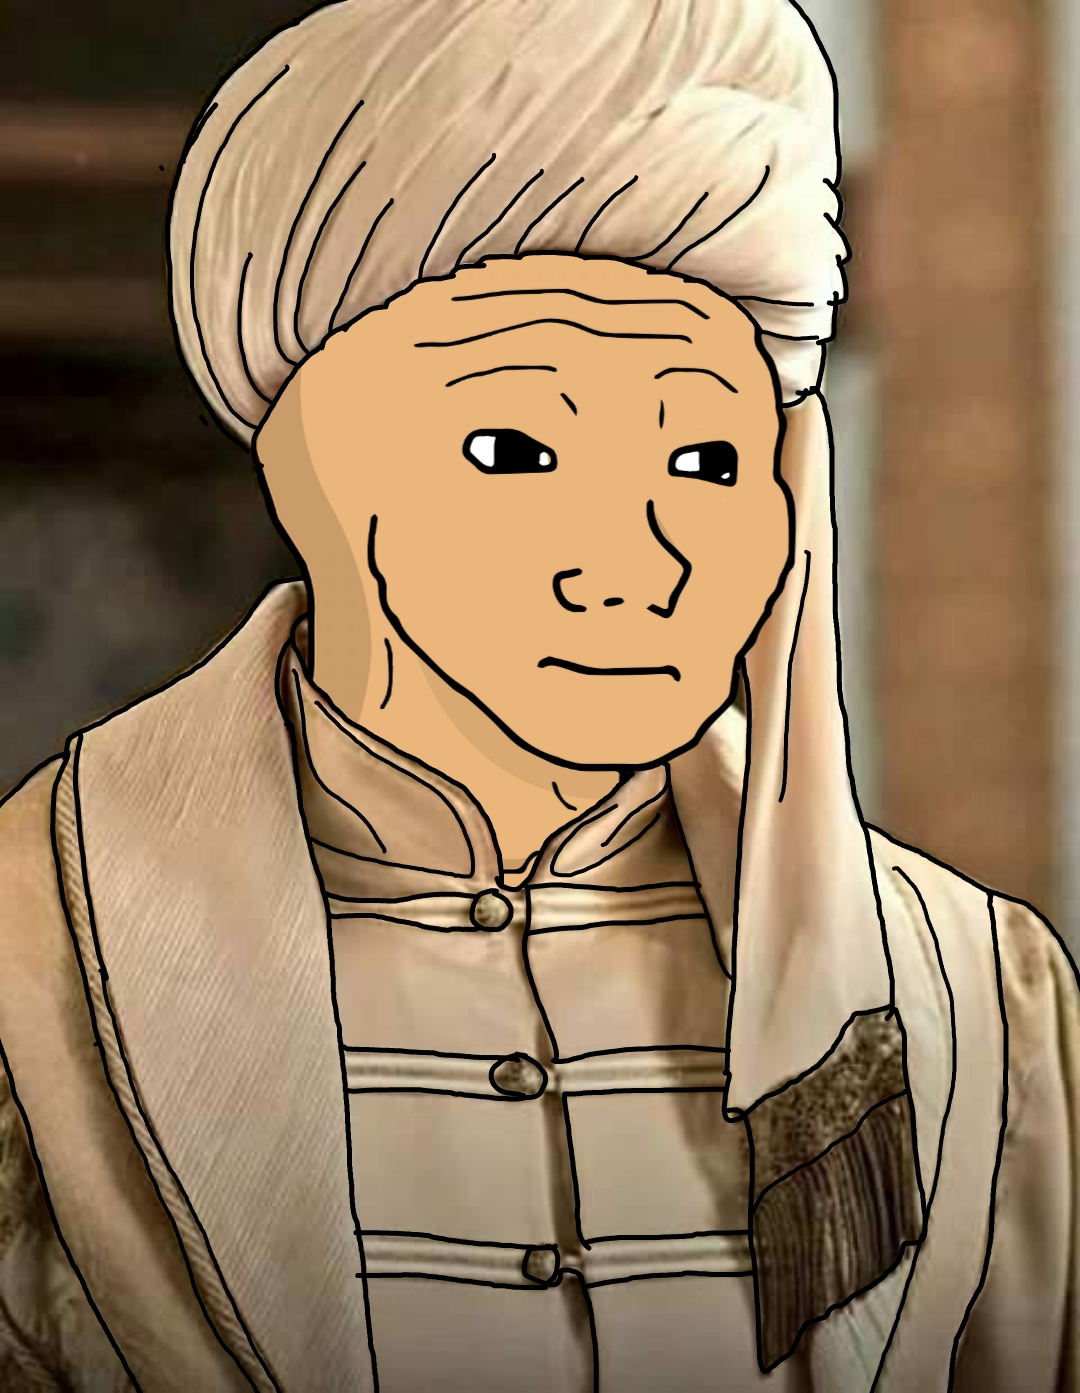
Label: 5_Wojak_with_Background